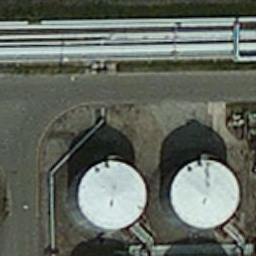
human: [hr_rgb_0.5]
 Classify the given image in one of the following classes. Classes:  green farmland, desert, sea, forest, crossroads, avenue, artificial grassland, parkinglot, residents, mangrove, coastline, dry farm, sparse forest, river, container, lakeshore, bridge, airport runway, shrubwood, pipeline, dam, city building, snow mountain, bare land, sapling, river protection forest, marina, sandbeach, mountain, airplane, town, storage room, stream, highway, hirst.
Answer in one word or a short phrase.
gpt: storage room